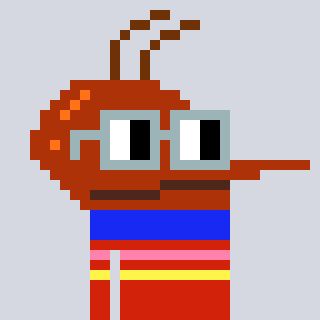
a pixel art character with square dark gray glasses, a mosquito-shaped head and a red-colored body on a cool background